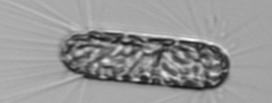
Label: Corethron_hystrix